Question: I have some experience with SwiftUI and I wrote this code some time ago. I am currently learning how to use Flutter to build UI. How would I go about coding this? It's a floating Tab Bar that can open and close by swiping it.
This is basically an rounded rectangle HStack with 5 buttons inside of it that can animate into a single button if it's swiped or long pressed. I have just started with Flutter a couple of days ago and I'm still struggling a bit to convert my SwiftUI logic to Flutter. Any ideas?
'''
struct TabBar: View {
@Binding var selected : Int
@State var expand = true
var drag: some Gesture {
DragGesture()
.onChanged {_ in self.expand = false}
}
var body: some View {
HStack {
Spacer(minLength:0)
HStack{
if !self.expand{
Button(action: {
self.expand.toggle()
}) {
Image("appleLogo")
.resizable()
.aspectRatio(contentMode: .fill)
.frame(width: 15, height: 15, alignment: .center)
.foregroundColor(.black)
.scaleEffect(2)
.padding()
}
}
else{
Button(action: {
self.selected = 0
}) {
ZStack {
Circle()
.frame(width: 40, height: 40)
.opacity(0)
Image(systemName: "house")
.foregroundColor(self.selected == 0 ? .black : Color("darkGray"))
.padding(.horizontal)
.scaleEffect(1.5)
}
}
Spacer(minLength:15)
Button(action: {
self.selected = 1
}) {
ZStack {
Circle()
.frame(width: 40, height: 40)
.opacity(0)
Image(systemName: "bubble.left")
.foregroundColor(self.selected == 1 ? .black : Color("darkGray"))
.padding(.horizontal)
.scaleEffect(1.5)
}
}
Spacer(minLength:15)
Button(action: {
self.selected = 2
}) {
ZStack {
Circle()
.frame(width: 40, height: 40)
.opacity(0)
Image(systemName: "plus.app")
.foregroundColor(self.selected == 2 ? .black : Color("darkGray"))
.padding(.horizontal)
.scaleEffect(1.5)
}
}
Spacer(minLength:15)
Button(action: {
self.selected = 3
}) {
ZStack {
Circle()
.frame(width: 40, height: 40)
.opacity(0)
Image(systemName: "cart")
.foregroundColor(self.selected == 3 ? .black : Color("darkGray"))
.padding(.horizontal)
.scaleEffect(1.5)
}
}
Spacer(minLength:15)
Button(action: {
self.selected = 4
}) {
ZStack {
Circle()
.frame(width: 40, height: 40)
.opacity(0)
Image(systemName: "person")
.foregroundColor(self.selected == 4 ? .black : Color("darkGray"))
.padding(.horizontal)
.scaleEffect(1.5)
}
}
}
}
.padding(.vertical,self.expand ? 8 : 6)
.padding(.horizontal,self.expand ? 20 : 6)
.background(VisualEffectView())
.background(Color("TabBarGray").opacity(0.3))
.opacity(self.expand ? 1.0 : 0.3)
.clipShape(Capsule())
.padding(30)
.onLongPressGesture {
self.expand.toggle()}
.gesture(drag)
.animation(.interactiveSpring(response:0.6, dampingFraction:0.6, blendDuration:0.6))
.frame(maxWidth: UIScreen.main.bounds.width,
maxHeight: UIScreen.main.bounds.height, alignment: .center)
}
}
}
'''

Open
<URL>
Closed
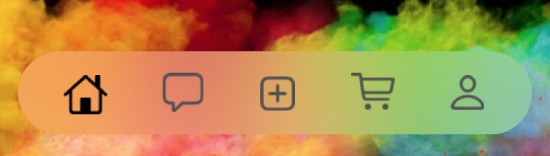
Answer: I am also new to Flutter but generally speaking I would
create a stateful widget to store the state of the button bar. Then you create the button bar as a stateless widget (using Container(child:Row(children...)
In the stateful widget you wrap the call of the stateless widget with whatever enables swiping (haven't used this so far). In there you will have something like setState(() {expanded = !expanded}) and possibly you call the stateless widget with something like
'''
Container(
child: (expanded ? ShowBar() : Container()),
)
'''
where you either show your stateless widget class ShowBar or an empty Container